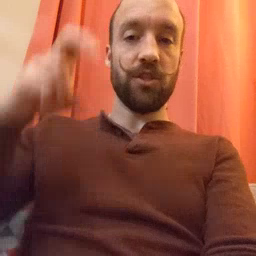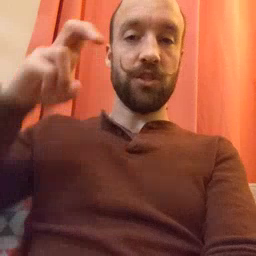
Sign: chair